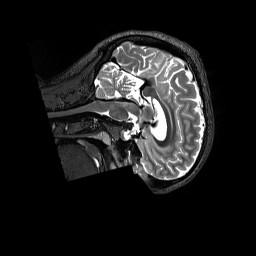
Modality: T2w
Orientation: sagittal
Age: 22
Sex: female
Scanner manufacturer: siemens
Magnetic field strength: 3 T
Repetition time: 3.2 s
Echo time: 0.728 s